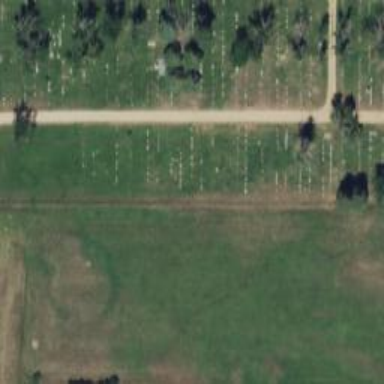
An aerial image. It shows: Historic tomb with tombstone.